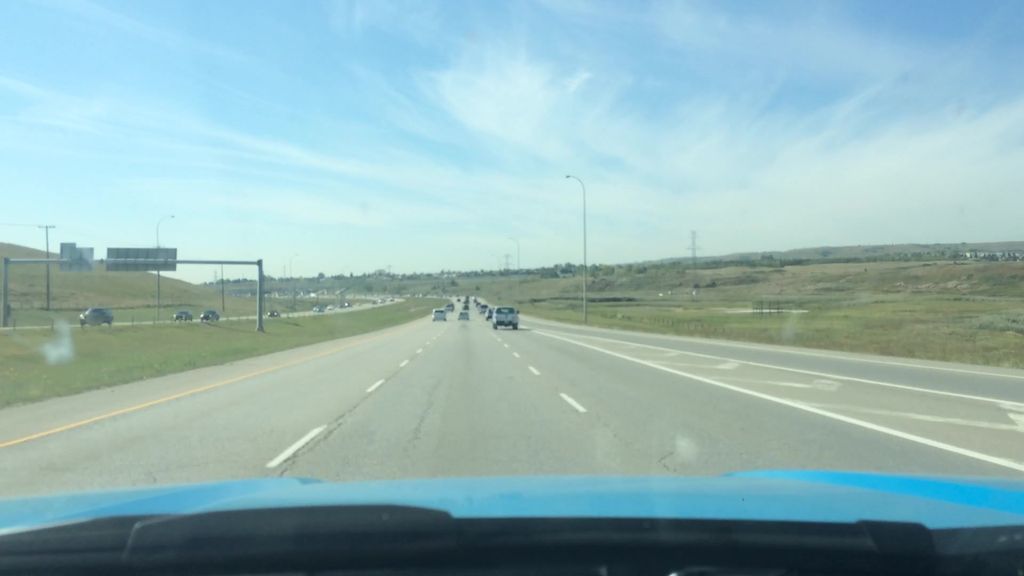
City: calgary